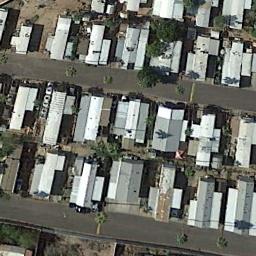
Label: mobile_home_park